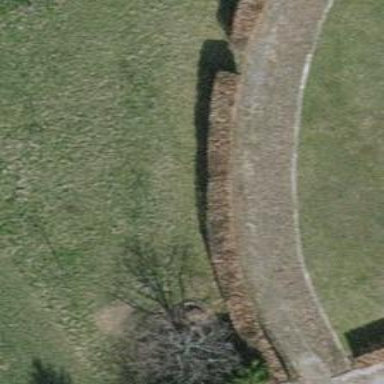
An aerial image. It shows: Hedge acting as barrier.